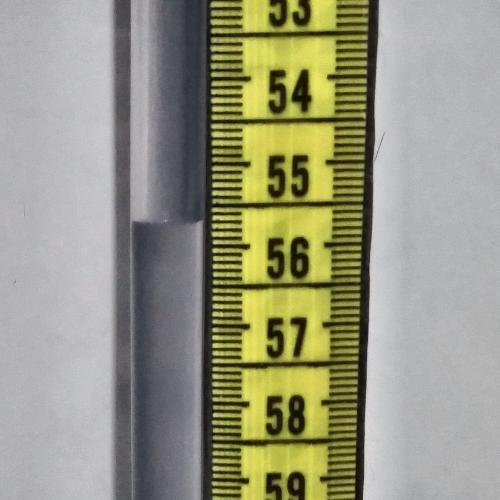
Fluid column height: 55.7 cm